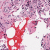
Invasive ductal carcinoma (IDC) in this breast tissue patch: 1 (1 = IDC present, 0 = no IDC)